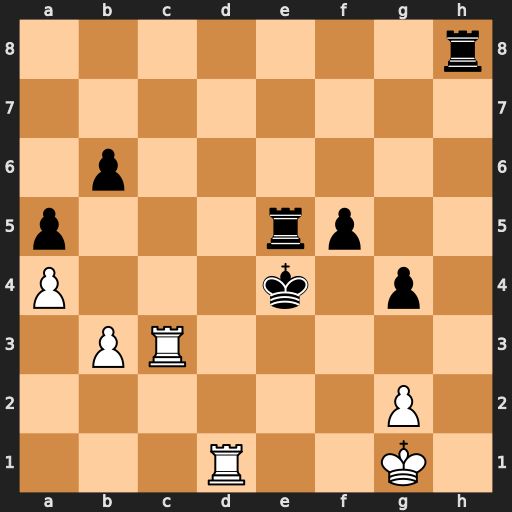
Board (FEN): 7r/8/1p6/p3rp2/P3k1p1/1PR5/6P1/3R2K1
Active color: w
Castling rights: -
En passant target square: -
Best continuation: Rc4+ Ke3 Re1+ Kd2 Rxe5